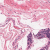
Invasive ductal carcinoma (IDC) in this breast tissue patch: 0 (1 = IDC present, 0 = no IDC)